Field crop: maize
Growth stage: 2
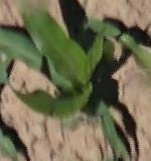
Species: maize